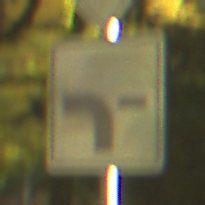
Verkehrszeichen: VerlaufVorfahrtsstrasse6
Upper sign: Vorfahrtsstrasse
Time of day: SunriseSunset
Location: Outdoor (Nature)
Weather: PartlyCloudy
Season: NotSpecified
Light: Natural